Field crop: maize
Growth stage: 1
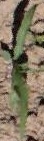
Species: maize